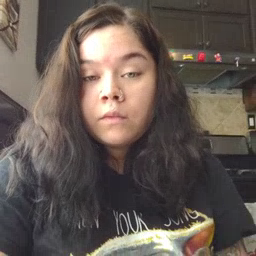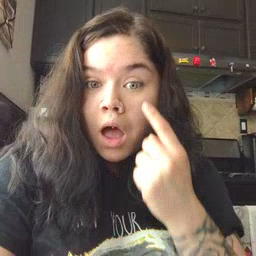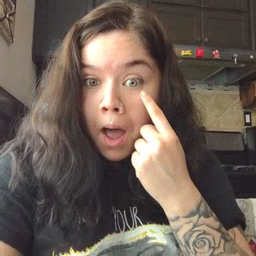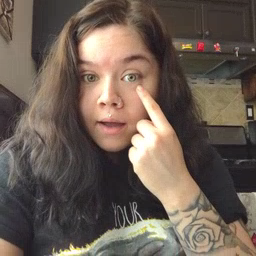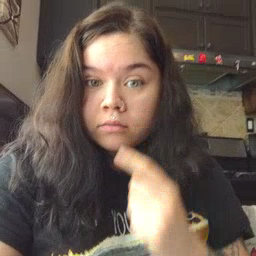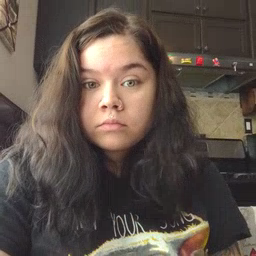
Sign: eye